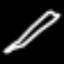
Label: pencil